Field crop: maize
Growth stage: 2
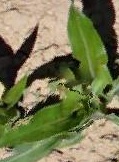
Species: maize